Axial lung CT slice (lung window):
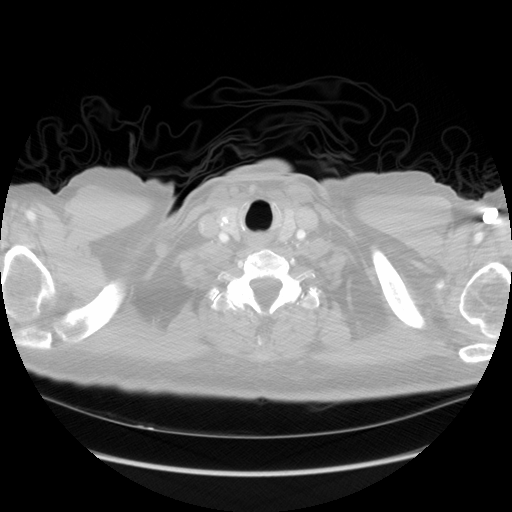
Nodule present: no